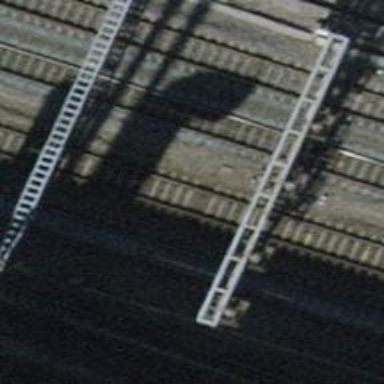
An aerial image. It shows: Railway signal.